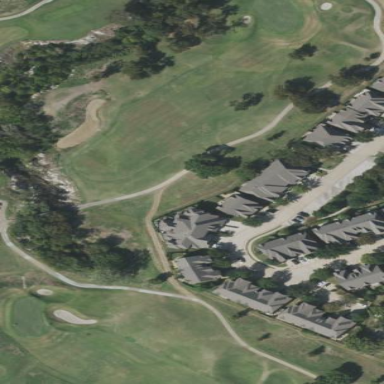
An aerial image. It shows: Area of rough grass used for golf.